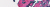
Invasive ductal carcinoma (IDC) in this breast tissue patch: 0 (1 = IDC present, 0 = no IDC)